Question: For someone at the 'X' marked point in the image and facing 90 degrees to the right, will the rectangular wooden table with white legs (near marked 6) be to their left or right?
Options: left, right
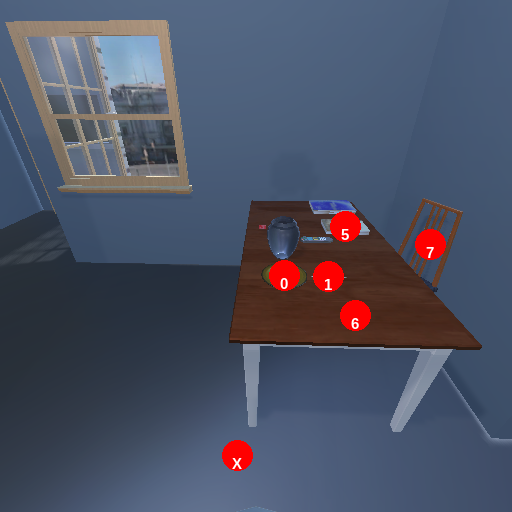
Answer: left